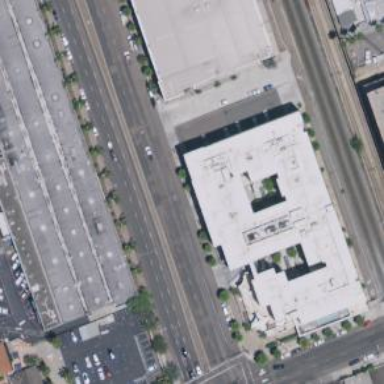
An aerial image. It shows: Hotel building.